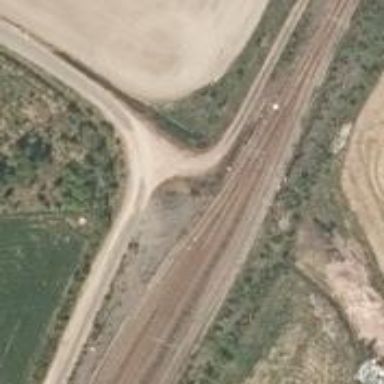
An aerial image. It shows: Siding railway line with electrified contact line for the trains.